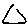
Label: triangle